Interaction volume radius: 10 \u00c5
Interaction volume height: 20 \u00c5
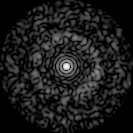
Disorder parameter: 0.8609